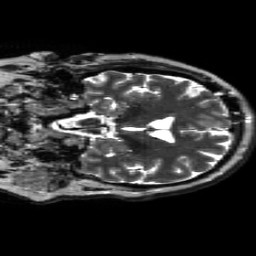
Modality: T2w
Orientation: coronal
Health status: ill
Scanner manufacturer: siemens
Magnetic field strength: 3 T
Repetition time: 7.98 s
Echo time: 0.095 s